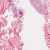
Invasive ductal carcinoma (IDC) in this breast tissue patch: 0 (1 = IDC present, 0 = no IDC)